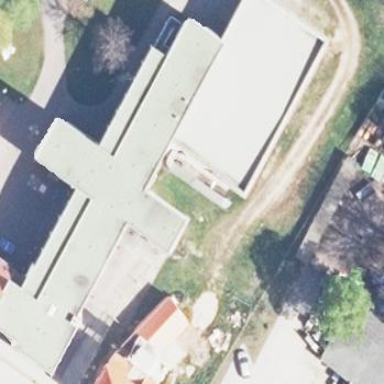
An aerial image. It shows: School building.